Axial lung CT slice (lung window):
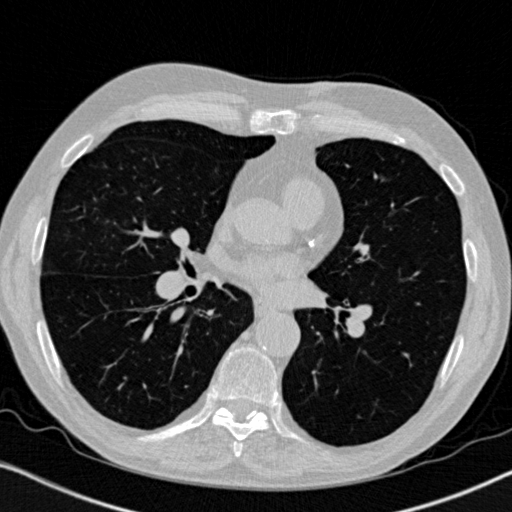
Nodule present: no